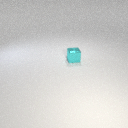
small cyan metal cube